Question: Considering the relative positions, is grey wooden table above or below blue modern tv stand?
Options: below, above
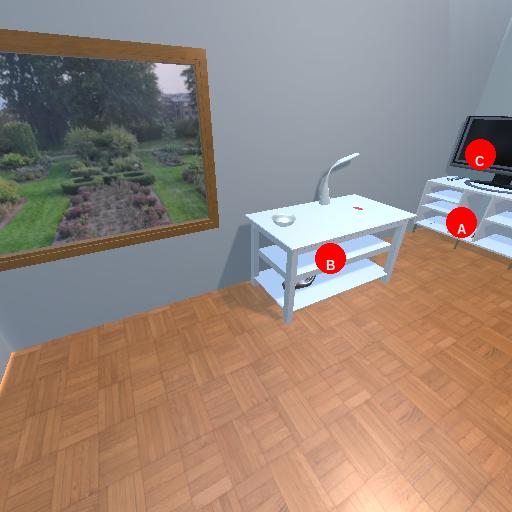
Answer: below